Question: Im developing a c# windows form program and i have a form which takes certain information and translates it into buttons in a layout box.
Is it possible to make custom buttons/ forms to be listed in a flow layout box?
I want to make a button which looks like its split into 3 and each section have a different piece of information.
the photo shows the layout of the button im trying to make, this button would be repeated several times but with different information

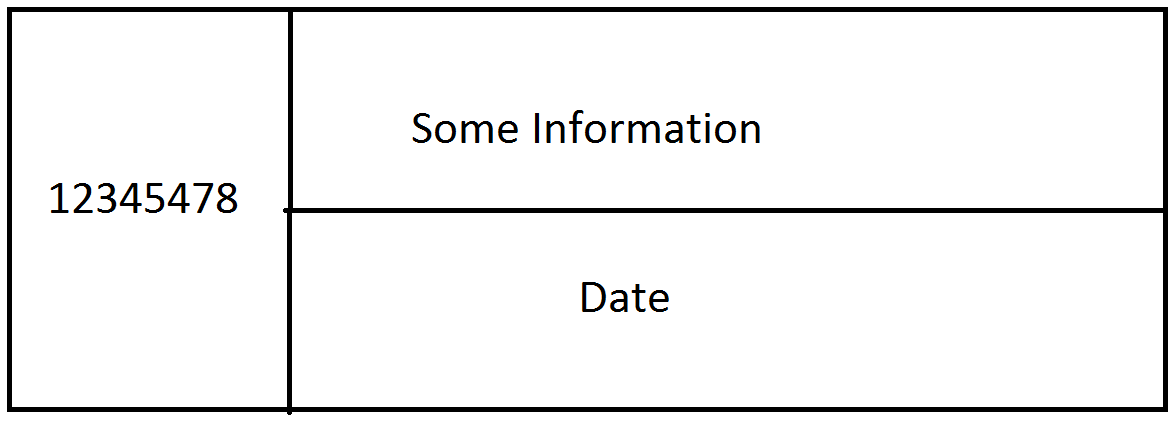
Answer: Here's a starter UserControl using a TableLayoutPanel:
1. Click on Project --> Add User Control --> Type in a Name (I used "TriButton") --> Add Button.
2. Add a TableLayout Panel and set its Dock Property to Fill.
3. Click the "..." in the Columns Property. Set Column1 to 25%, and leave Column2 at 50%. *This will make Column 1 take up 1/3 of the Width, and Column2 take up 2/3 of the Width because 50 is twice as big as 25.
4. Add a Button (button1) in the Top Left Cell of the TableLayout Panel. Set its Dock Property to Fill, and its RowSpan Property to 2.
5. Add a Button (button2) in the Top Right Cell of the TableLayoutPanel. Set its Dock Property to Fill.
6. Add a Button (button3) in the Bottom Right Cell of the TableLayoutPanel. Set its Dock Property to Fill.
Try resizing the UserControl to see how it behaves:

Compile or run the app and the new UserControl should appear at the Top of your ToolBox.
You'll need to add appropriate Properties if you want to be able to get/set the Button values from outside the UserControl, and it might be a good idea to give the UserControl custom Button Click events.
Here's an example of creating the layout as a background image for the button:

'''
public partial class Form1 : Form
{
public Form1()
{
InitializeComponent();
}
private void button1_Click(object sender, EventArgs e)
{
Size sz = new Size(300, 150);
TriButton btn = new TriButton(sz, textBox1.Text, textBox2.Text, dateTimePicker1.Value);
flowLayoutPanel1.Controls.Add(btn);
}
}
public class TriButton : Button
{
private String ID;
private String Information;
private DateTime Date;
public TriButton(Size initialSize, String ID, String Information, DateTime Date)
{
this.ID = ID;
this.Information = Information;
this.Date = Date;
this.Size = initialSize;
this.SizeChanged += TriButton_SizeChanged;
this.CreateBackgroundImage();
this.Text = "";
this.FlatStyle = System.Windows.Forms.FlatStyle.Popup;
this.BackgroundImageLayout = ImageLayout.None;
this.TextImageRelation = System.Windows.Forms.TextImageRelation.Overlay;
}
private void TriButton_SizeChanged(object sender, EventArgs e)
{
this.CreateBackgroundImage();
}
private void CreateBackgroundImage()
{
Bitmap bmp = new Bitmap(this.ClientRectangle.Width, this.ClientRectangle.Height);
Rectangle A = new Rectangle(new Point(0, 0), new Size(this.ClientRectangle.Width / 3, this.ClientRectangle.Height));
Rectangle B = new Rectangle(new Point(A.Right, 0), new Size(this.ClientRectangle.Width - A.Width, this.ClientRectangle.Height / 2));
Rectangle C = new Rectangle(new Point(A.Right, B.Bottom), new Size(B.Width, B.Height));
using(Graphics g = Graphics.FromImage(bmp))
{
g.Clear(this.BackColor);
using (Pen p = new Pen(SystemColors.ActiveBorder))
{
g.DrawRectangle(p, A);
g.DrawRectangle(p, B);
g.DrawRectangle(p, C);
}
StringFormat sf = new StringFormat();
sf.Alignment = StringAlignment.Center;
sf.LineAlignment = StringAlignment.Center;
using (Brush b = new SolidBrush(this.ForeColor))
{
g.DrawString(this.ID, this.Font, b, A, sf);
g.DrawString(this.Information, this.Font, b, B, sf);
g.DrawString(this.Date.ToShortDateString(), this.Font, b, C, sf);
}
}
this.BackgroundImage = bmp;
}
}
'''